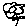
Label: flower